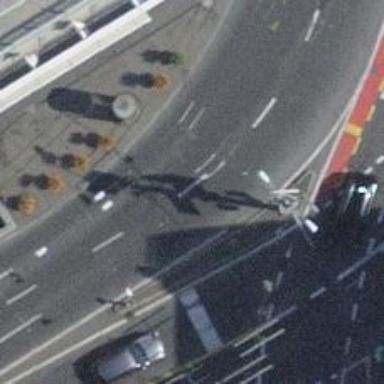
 and there is asphalt sidewalk on the right side."